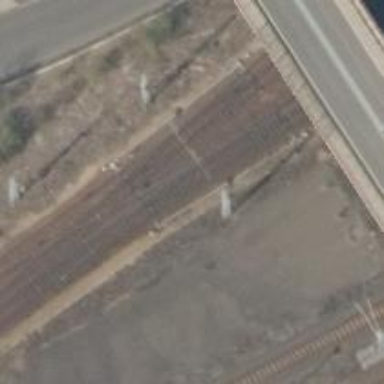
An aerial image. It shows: Railway switch.